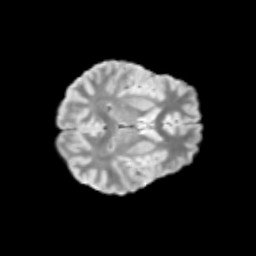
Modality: T2w
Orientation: axial
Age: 10
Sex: male
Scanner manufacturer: siemens
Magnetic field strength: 3 T
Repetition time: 3.8 s
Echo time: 0.07 s